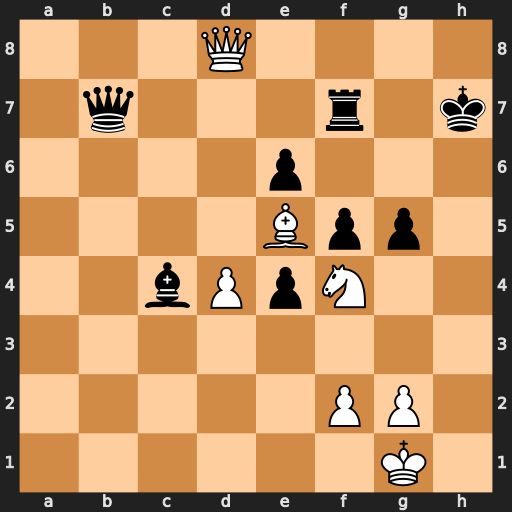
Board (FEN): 3Q4/1q3r1k/4p3/4Bpp1/2bPpN2/8/5PP1/6K1
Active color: w
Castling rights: -
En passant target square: -
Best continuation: Qh8#